Question: I want to create something like this image below not the same but this kind of shape it does not matter line would be different.
However I tried to write some codes using only css
Here is my code
'''
.main{
width:100%;
height:400px;
background:#ddd;
}
.js{
width:110px;
height:110px;
background:red;
border-radius: 50%;
float:right;
margin:30px;
color:#000;
text-align:center;
font-size:44px;
line-height:110px;
}
.line1{
width:110px;
height:4px;
background:red;
-webkit-transform:rotate(-230deg);
float:right;
margin:120px -55px 0 0;
}
.line2{
width:110px;
height:4px;
background:red;
-webkit-transform:rotate(330deg);
float:right;
margin:188px -30px 0 0;
}
.line3{
width:110px;
height:4px;
background:red;
-webkit-transform:rotate(-330deg);
float:right;
margin:244px -110px 0 0;
}
.round1{
width:20px;
height:20px;
border-radius:50%;
background:red;
float:right;
margin:160px -25px 0 0;
}
.round2{
width:20px;
height:20px;
border-radius:50%;
background:red;
float:right;
margin:210px -25px 0 0;
}
.round3{
width:20px;
height:20px;
border-radius:50%;
background:red;
float:right;
margin:260px -105px 0 0;
}
'''
However I think I used lots of codes and codes which I wrote did not like me and I want to achieve the similar result using jQuery or more complicated CSS feutures. What do you think is it possible? Could you give me some advices to make my css more accurate or to create similar result using jQuery.
Thank you
<URL>
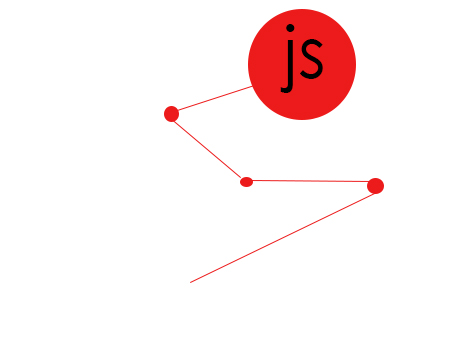
Answer: Like i said in the comments i would go for canvas. You are already using css3 which means the support is here only for modern browsers. Said that a better way is svg or canvas.
canvas has best performance , but if you want click events you need to add a collision detection script. in that case svg is easier to handle.
here is how it could be done in canvas .. as you can see i wrote this in 20min... which means it could be written much better.
'''
var c=document.createElement('canvas');c.width=500;c.height=500;
document.body.appendChild(c);
var ctx=c.getContext("2d");
ctx.beginPath();
ctx.strokeStyle='red';
ctx.moveTo(0,0);
ctx.lineTo(300,150);
ctx.lineTo(250,130);
ctx.lineTo(200,170);
ctx.stroke();
ctx.fillStyle='red';
ctx.beginPath();
ctx.arc(200,170,32,0,2*Math.PI,false);
ctx.fill();
ctx.arc(300,150,8,0,2*Math.PI,false);
ctx.fill();
ctx.beginPath();
ctx.arc(250,130,5,0,2*Math.PI,false);
ctx.fill();
ctx.fillStyle='white';
ctx.font = 'italic 40pt Calibri';
ctx.fillText('JS',181,185);
'''
<URL>